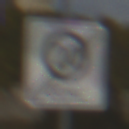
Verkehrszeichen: EndeZone20
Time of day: MorningAfternoon
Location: Outdoor (Suburban)
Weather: PartlyCloudy
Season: NotSpecified
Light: Natural